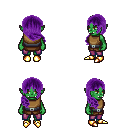
a pixel art fantasy rpg character, female body template, orc, green skin, leather chest armor, magenta pants, purple right-swept hairstyle, gold boots, four views (front, back, left, right), 2x2 character sprite sheet, small pixel art, hard edges, no anti-aliasing